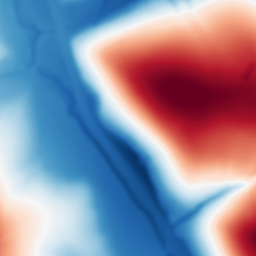
Category: multiscale
Decomposition family: dog_multiscale
Decomposition parameters: sigma_ratio: 2
n_scales: 6
base_sigma: 2
Upsampling method: quintic
Upsampling parameters: scale: 8
Upsampling scale: 8